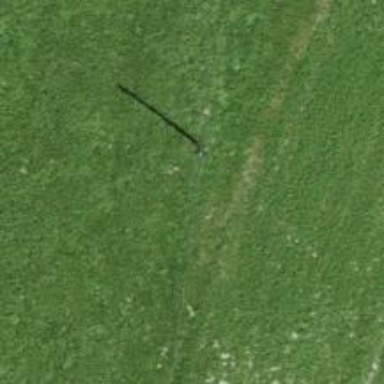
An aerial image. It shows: Power pole.